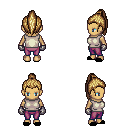
a pixel art fantasy rpg character, female body template, human, tanned skin, white sleeveless shirt, magenta pants, blonde long topknot hairstyle, metal gloves, black slippers, four views (front, back, left, right), 2x2 character sprite sheet, small pixel art, hard edges, no anti-aliasing